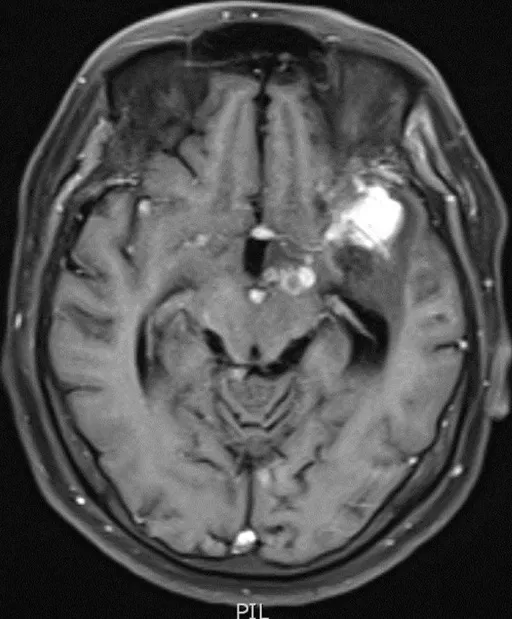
MRI revealed nodular enhancement in the left pontine cistern.
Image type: radiology (mri)